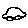
Label: car